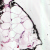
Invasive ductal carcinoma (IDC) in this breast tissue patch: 0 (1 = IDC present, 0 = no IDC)